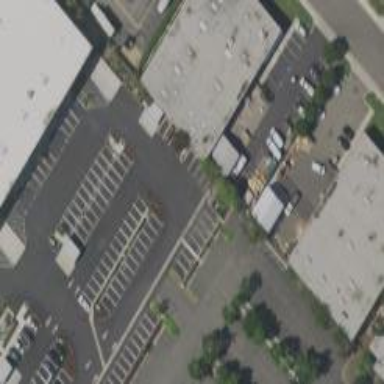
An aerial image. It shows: Commercial building.